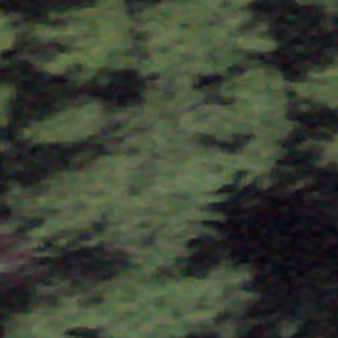
Label: other